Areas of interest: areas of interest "Specialty Commercial Street"
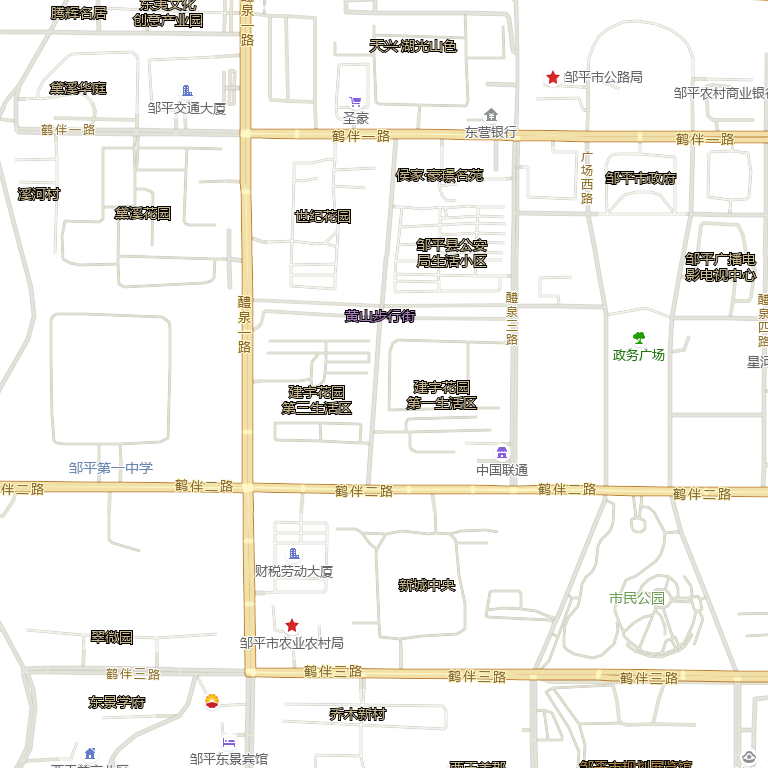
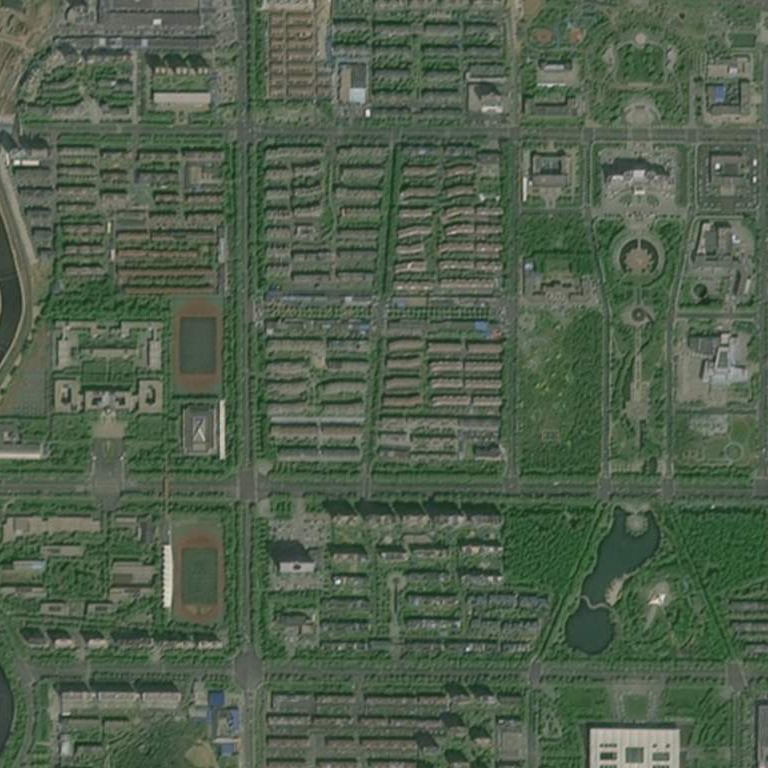